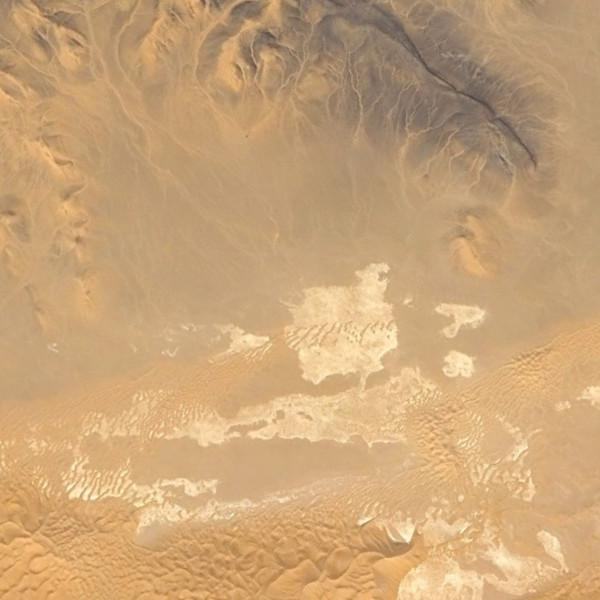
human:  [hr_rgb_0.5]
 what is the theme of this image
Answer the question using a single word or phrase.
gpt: desert